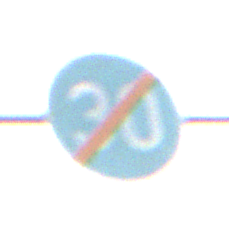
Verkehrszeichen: EndeMindestgeschwindigkeit
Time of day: SunriseSunset
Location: Outdoor (Urban)
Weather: PartlyCloudy
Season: NotSpecified
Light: Natural